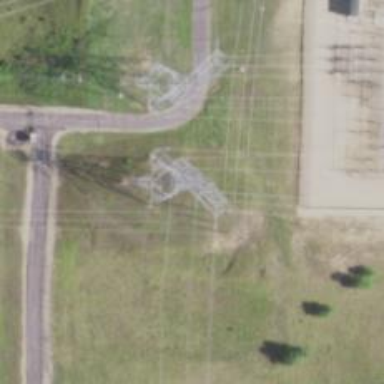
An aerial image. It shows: Lattice structure tower used for power transmission.